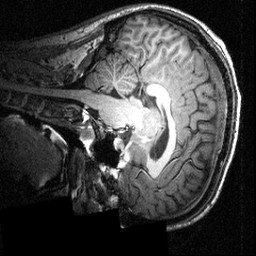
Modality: T1w
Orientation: sagittal
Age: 24
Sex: male
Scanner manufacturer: siemens
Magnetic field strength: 3.951 T
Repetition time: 1.5 s
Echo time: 0.00335 s